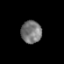
Tissue: prostate
Cell type: T cells
Senescence score: 0.2928
Nuclear area (px): 456
Mean DAPI intensity: 118.068